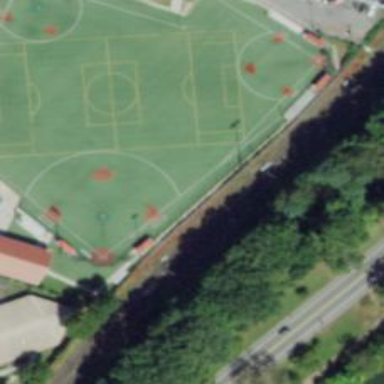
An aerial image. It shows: Multi-sport pitch with artificial turf for leisure activities.